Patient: sex M, age 29
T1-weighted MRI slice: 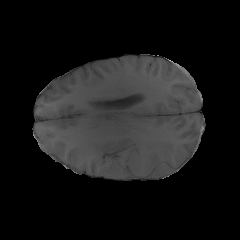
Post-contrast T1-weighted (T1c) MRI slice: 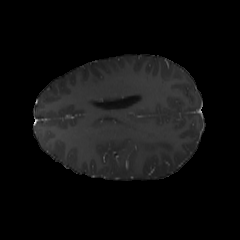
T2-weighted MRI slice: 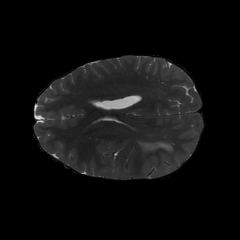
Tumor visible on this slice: yes
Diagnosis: Astrocytoma, IDH-mutant
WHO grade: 4